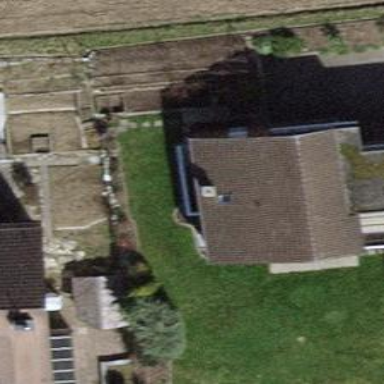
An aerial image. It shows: Semidetached house.